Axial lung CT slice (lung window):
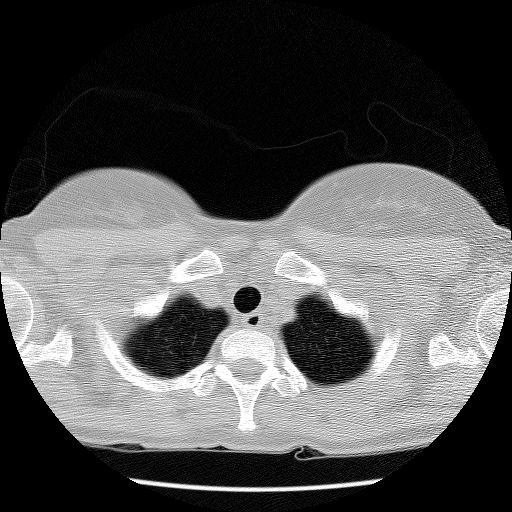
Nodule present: no